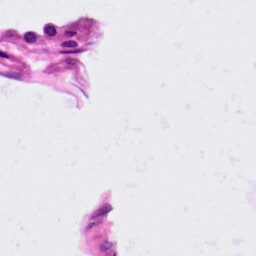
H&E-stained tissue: Lung